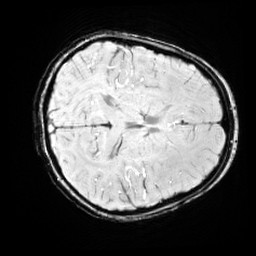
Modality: SWI
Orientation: axial
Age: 11
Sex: male
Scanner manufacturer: siemens
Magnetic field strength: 3 T
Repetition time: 0.027 s
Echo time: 0.02 s